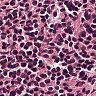
Metastatic tissue present: no